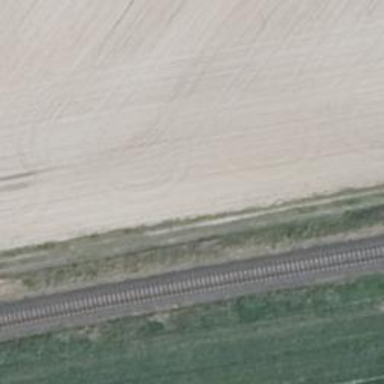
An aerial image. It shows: Track road with grade4 tracktype.